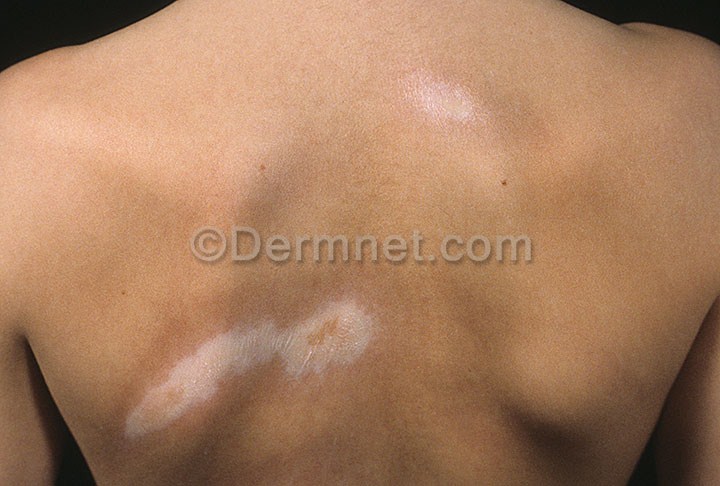
Disease: Lupus and other Connective Tissue diseases